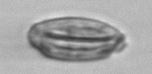
Label: Katodinium_or_Torodinium